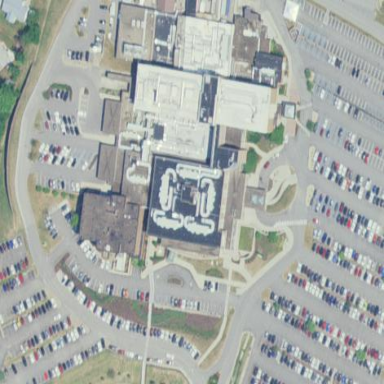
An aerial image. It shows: Healthcare facility identified as hospital.